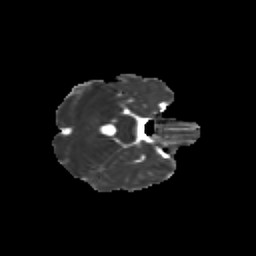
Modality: MD
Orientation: axial
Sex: female
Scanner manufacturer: siemens
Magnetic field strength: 3 T
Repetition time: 5 s
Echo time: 0.071 s